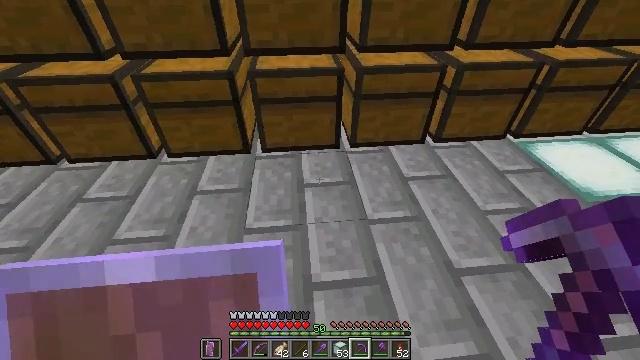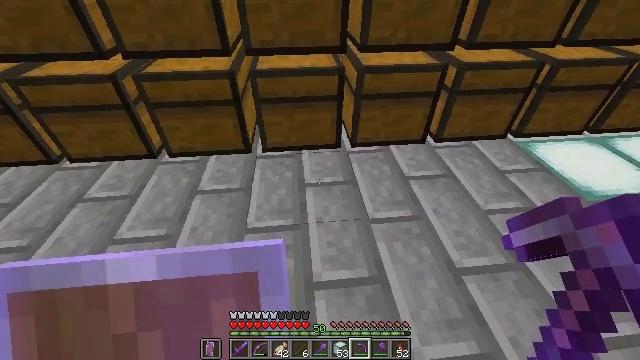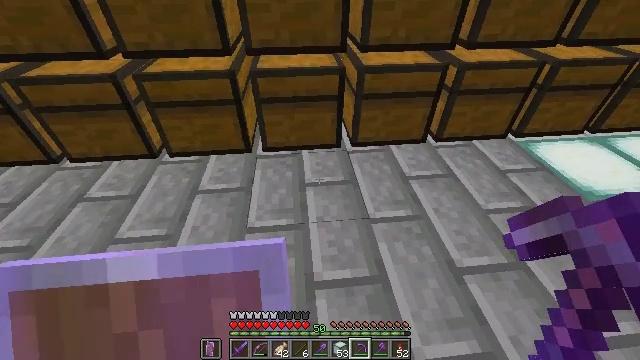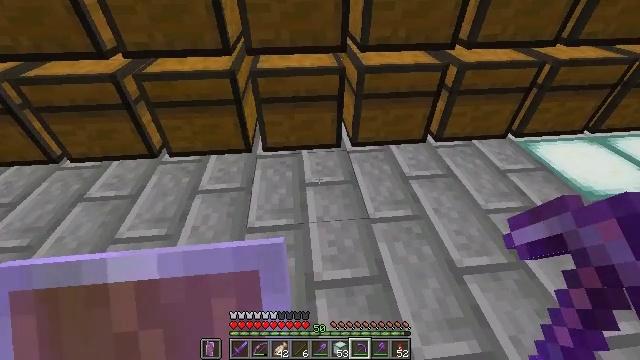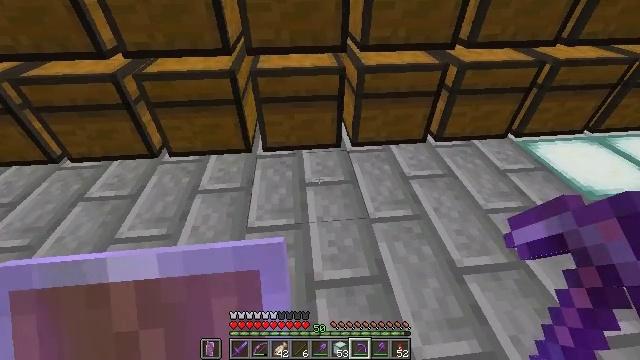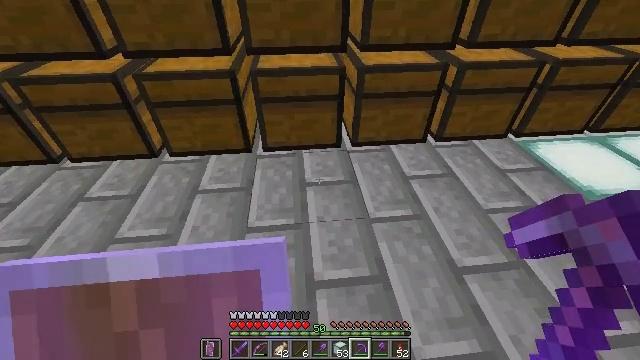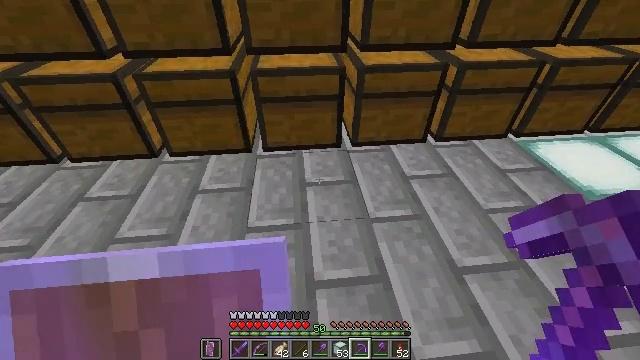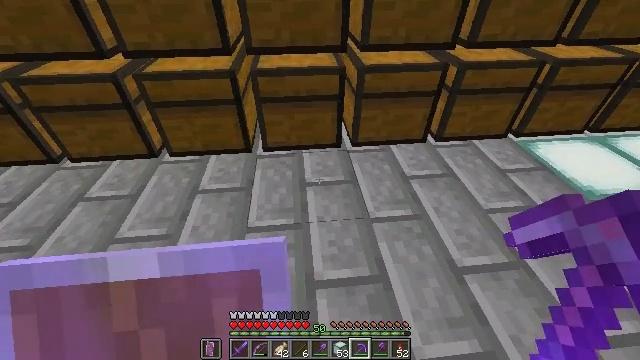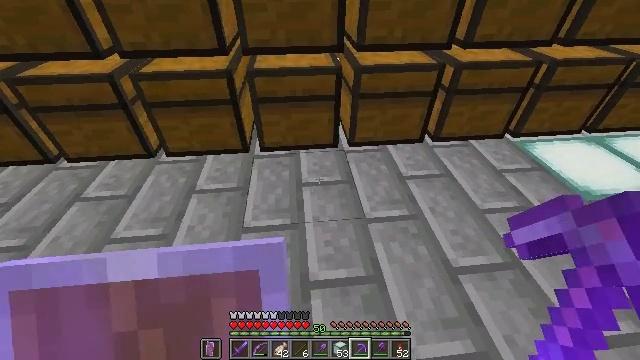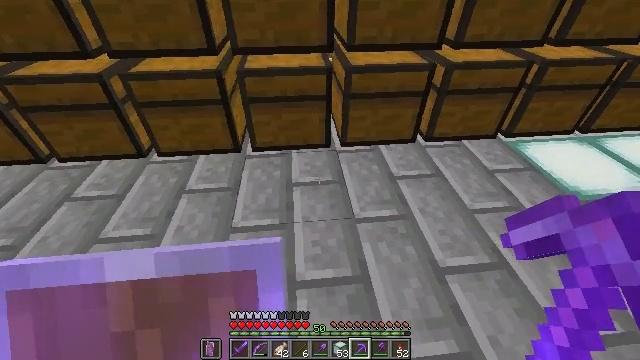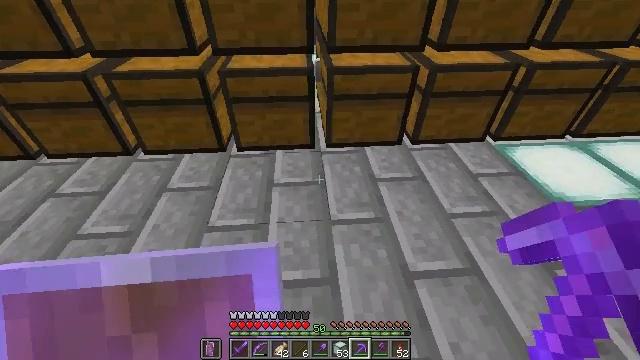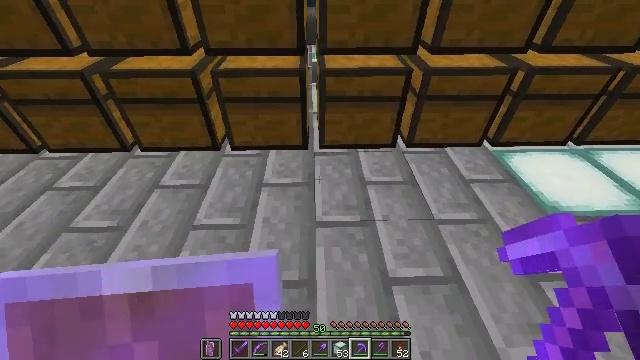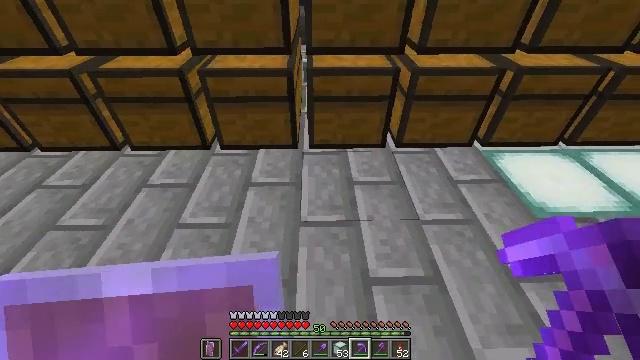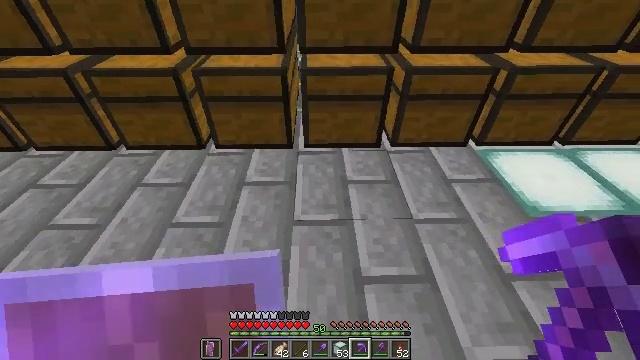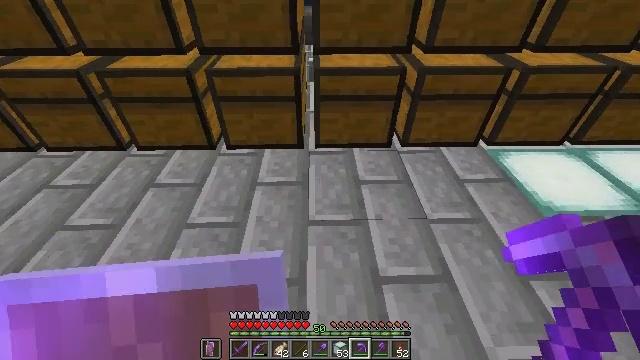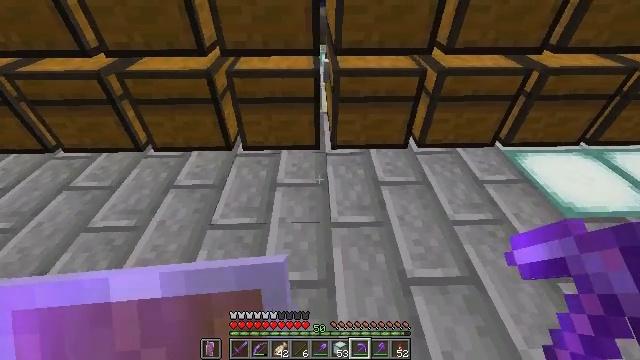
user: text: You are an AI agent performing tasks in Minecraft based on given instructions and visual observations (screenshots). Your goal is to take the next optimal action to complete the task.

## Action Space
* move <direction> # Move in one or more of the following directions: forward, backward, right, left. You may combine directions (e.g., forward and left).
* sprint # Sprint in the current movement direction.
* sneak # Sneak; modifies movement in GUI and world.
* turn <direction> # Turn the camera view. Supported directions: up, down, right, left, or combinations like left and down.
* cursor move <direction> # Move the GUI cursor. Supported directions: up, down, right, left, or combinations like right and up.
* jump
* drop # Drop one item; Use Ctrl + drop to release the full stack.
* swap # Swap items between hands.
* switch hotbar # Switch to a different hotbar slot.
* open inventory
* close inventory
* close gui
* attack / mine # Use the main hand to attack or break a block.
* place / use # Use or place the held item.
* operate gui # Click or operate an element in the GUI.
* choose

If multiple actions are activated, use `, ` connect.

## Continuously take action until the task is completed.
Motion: motion action
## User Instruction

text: Mine stone bricks from a structure.
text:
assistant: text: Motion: no_op
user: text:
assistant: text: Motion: no_op
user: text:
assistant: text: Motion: no_op
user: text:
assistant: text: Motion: no_op
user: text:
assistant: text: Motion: no_op
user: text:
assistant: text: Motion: no_op
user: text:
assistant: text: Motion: no_op
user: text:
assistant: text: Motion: move right
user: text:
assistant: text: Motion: move right
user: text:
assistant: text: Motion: move right, turn left
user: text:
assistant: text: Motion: move right, turn left
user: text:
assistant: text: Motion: no_op
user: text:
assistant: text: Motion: move left
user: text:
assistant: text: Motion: move left
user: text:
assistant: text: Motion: move left
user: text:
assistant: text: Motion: move left
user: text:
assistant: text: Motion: move left
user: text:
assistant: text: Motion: no_op
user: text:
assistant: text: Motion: no_op
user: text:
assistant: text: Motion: no_op
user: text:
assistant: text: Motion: no_op
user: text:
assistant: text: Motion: no_op
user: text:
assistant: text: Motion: move left
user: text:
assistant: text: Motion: move left
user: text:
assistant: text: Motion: move left
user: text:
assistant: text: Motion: no_op
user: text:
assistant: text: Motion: no_op
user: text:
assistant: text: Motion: no_op
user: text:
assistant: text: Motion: no_op
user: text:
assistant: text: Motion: no_op